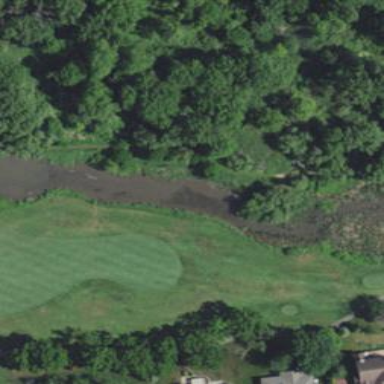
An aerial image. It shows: Water hazard on golf course.